Field crop: maize
Growth stage: 2
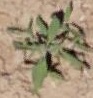
Species: atriplex